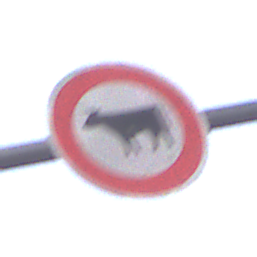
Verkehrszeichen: VerbotViehtrieb
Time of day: MorningAfternoon
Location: Outdoor (Urban)
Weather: PartlyCloudy
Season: NotSpecified
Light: Natural